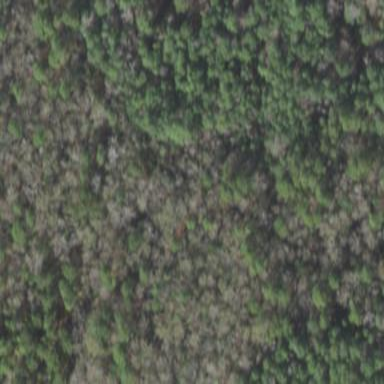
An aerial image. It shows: Mixed woodland with various types of leaves.